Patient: sex F, age 34
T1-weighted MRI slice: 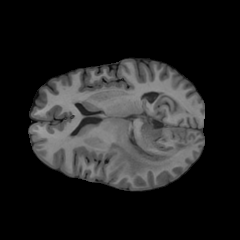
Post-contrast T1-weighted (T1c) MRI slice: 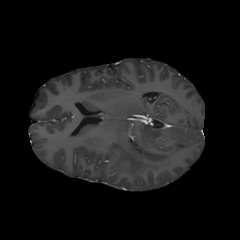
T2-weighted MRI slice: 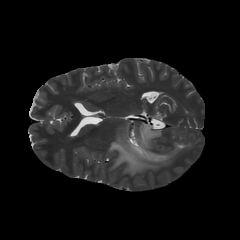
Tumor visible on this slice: yes
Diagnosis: Astrocytoma, IDH-mutant
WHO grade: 3